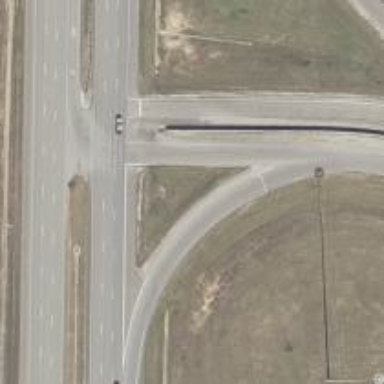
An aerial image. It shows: Asphalt trunk link road.